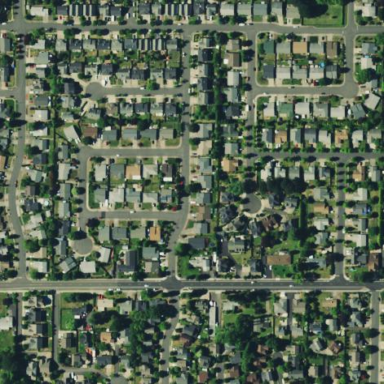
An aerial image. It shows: Single-family residential area.